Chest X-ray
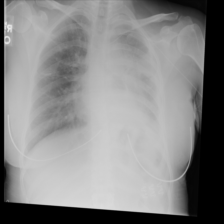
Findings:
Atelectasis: negative
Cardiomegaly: negative
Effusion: negative
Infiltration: negative
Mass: positive
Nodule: negative
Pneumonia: negative
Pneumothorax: negative
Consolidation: positive
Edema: negative
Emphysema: negative
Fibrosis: negative
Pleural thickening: negative
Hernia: negative